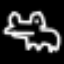
Label: frog